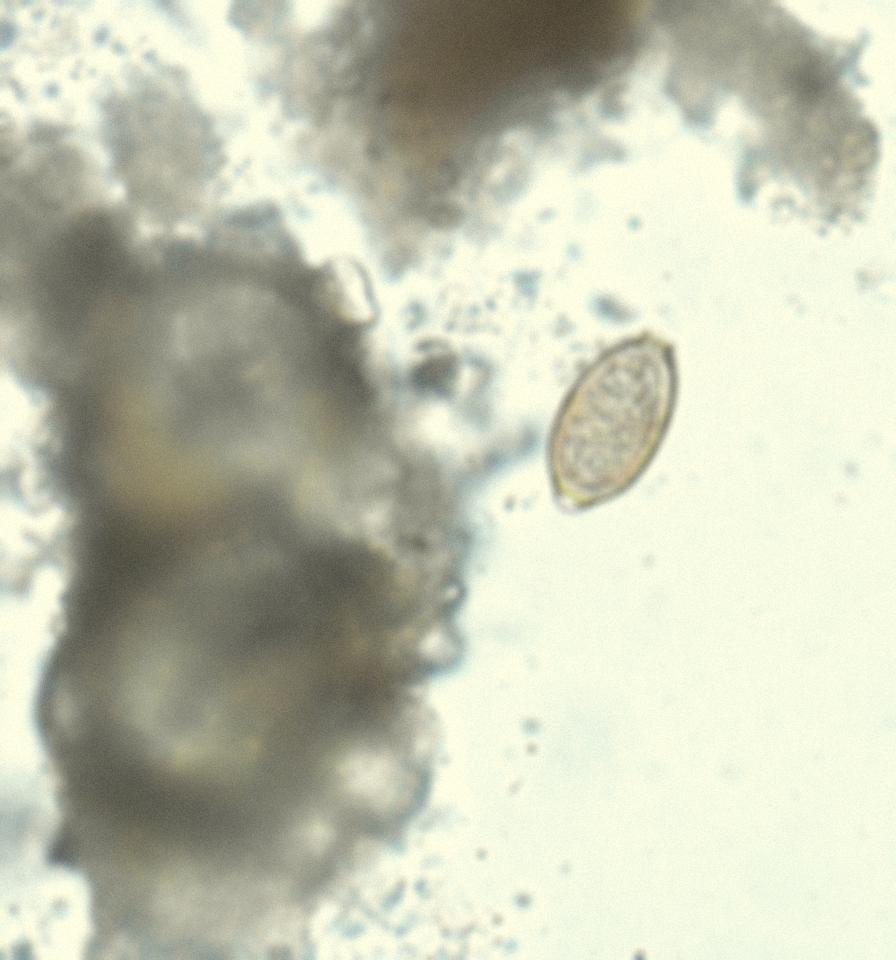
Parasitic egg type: Trichuris trichiura